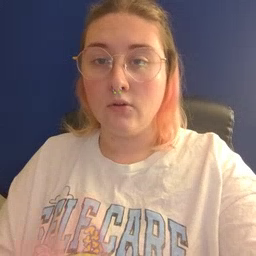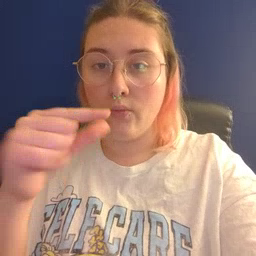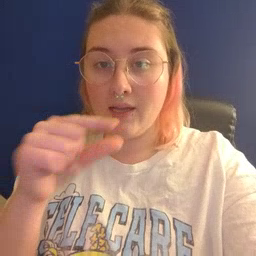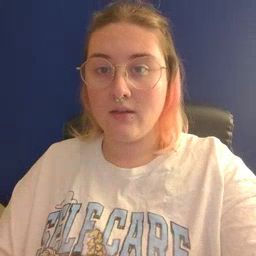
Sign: green